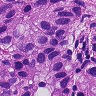
Metastatic tissue present: yes